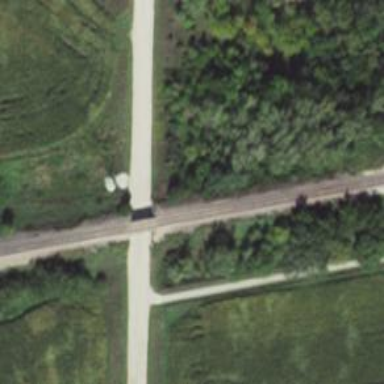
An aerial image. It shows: Bridge over railway line.